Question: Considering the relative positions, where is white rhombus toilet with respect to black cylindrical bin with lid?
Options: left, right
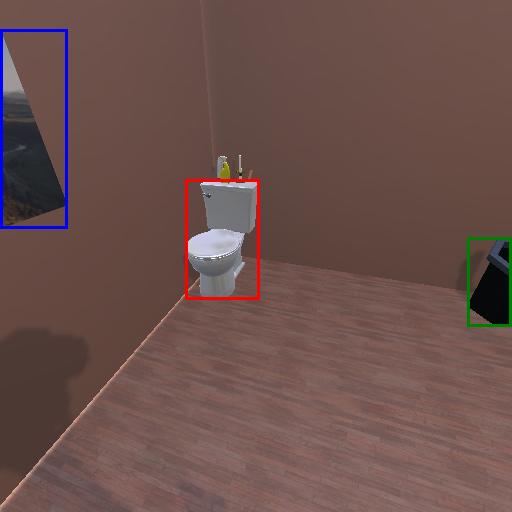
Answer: left